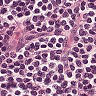
Metastatic tissue present: no